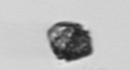
Label: Kryptoperidinium_triquetrum